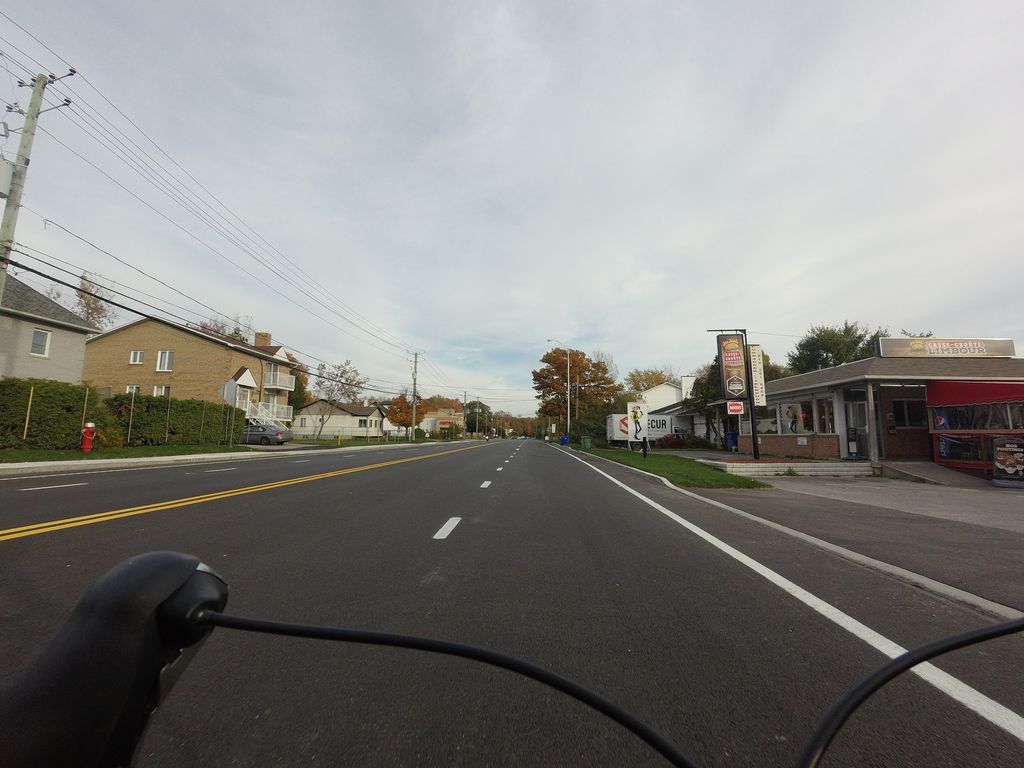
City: ottawa-gatineau